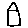
Label: house